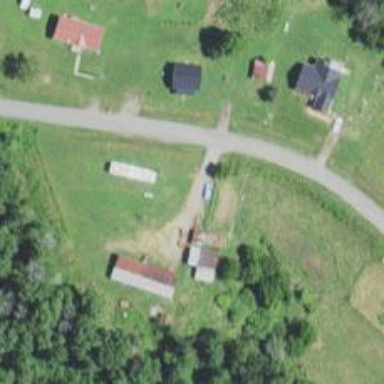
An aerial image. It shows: Driveway leading to service road.